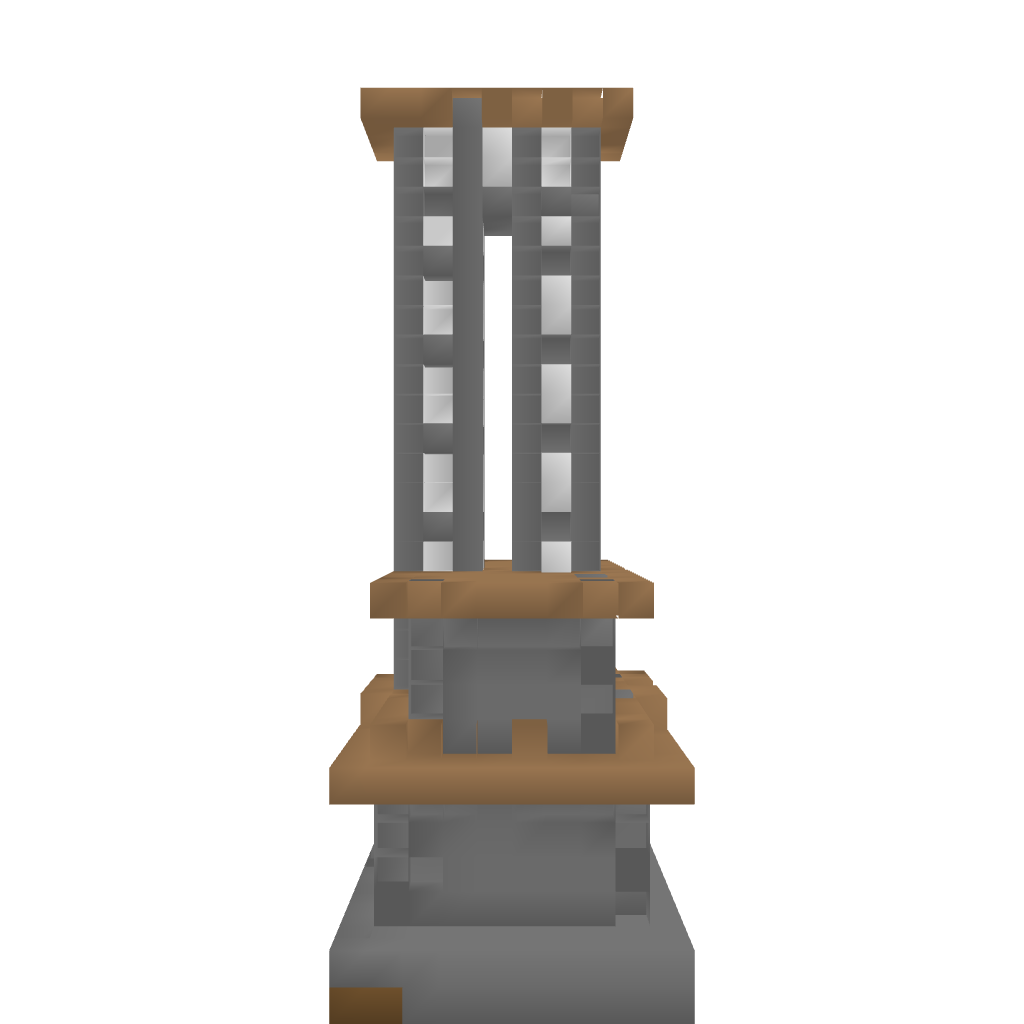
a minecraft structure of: Iron Arrow good quality